Question: I've used a normal bootstrap 3 button group in a size one column, e.g.
'''
<div class="col-sm-1">
<div class="btn-group">
<button class="btn btn-default"><span class="glyphicon glyphicon-home"></span></button>
<button class="btn btn-default"><span class="glyphicon glyphicon-circle-arrow-left"></span></button>
<button class="btn btn-default"><span class="glyphicon glyphicon-volume-down"></span></button>
<button class="btn btn-default"><span class="glyphicon glyphicon-volume-up"></span></button>
<button class="btn btn-default"><span class="glyphicon glyphicon-off"></span></button>
<button class="btn btn-default"><span class="glyphicon glyphicon-zoom-out"></span></button>
<button class="btn btn-default"><span class="glyphicon glyphicon-zoom-in"></span></button>
</div>
</div>
'''
This is vertical when there is space, but when it drops to a new row it becomes horizontal. My only problem is that when vertical it looks a bit odd. I've tried playing with the CSS to no avail, does anyone have advice? I don't mind making it fully square so horizontal/vertical are similar, but my efforts to do this have not worked

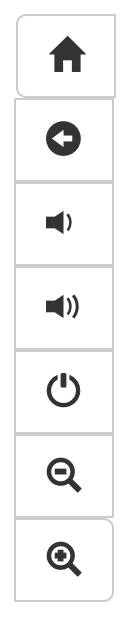
Answer: If fully square buttons are ok to you, something like this should work:
CSS:
'''
#group button:first-child, #group button:last-child {
border-radius: 0;
}
#group button:first-child {
margin-left: -1px;
}
'''
HTML:
'''
<div class="col-sm-1">
<div id="group" class="btn-group">
<button class="btn btn-default"><span class="glyphicon glyphicon-home"></span></button>
<button class="btn btn-default"><span class="glyphicon glyphicon-circle-arrow-left"></span></button>
<button class="btn btn-default"><span class="glyphicon glyphicon-volume-down"></span></button>
<button class="btn btn-default"><span class="glyphicon glyphicon-volume-up"></span></button>
<button class="btn btn-default"><span class="glyphicon glyphicon-off"></span></button>
<button class="btn btn-default"><span class="glyphicon glyphicon-zoom-out"></span></button>
<button class="btn btn-default"><span class="glyphicon glyphicon-zoom-in"></span></button>
</div>
</div>
'''